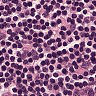
Metastatic tissue present: no